Field crop: tomato
Growth stage: 1
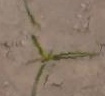
Species: cyperus